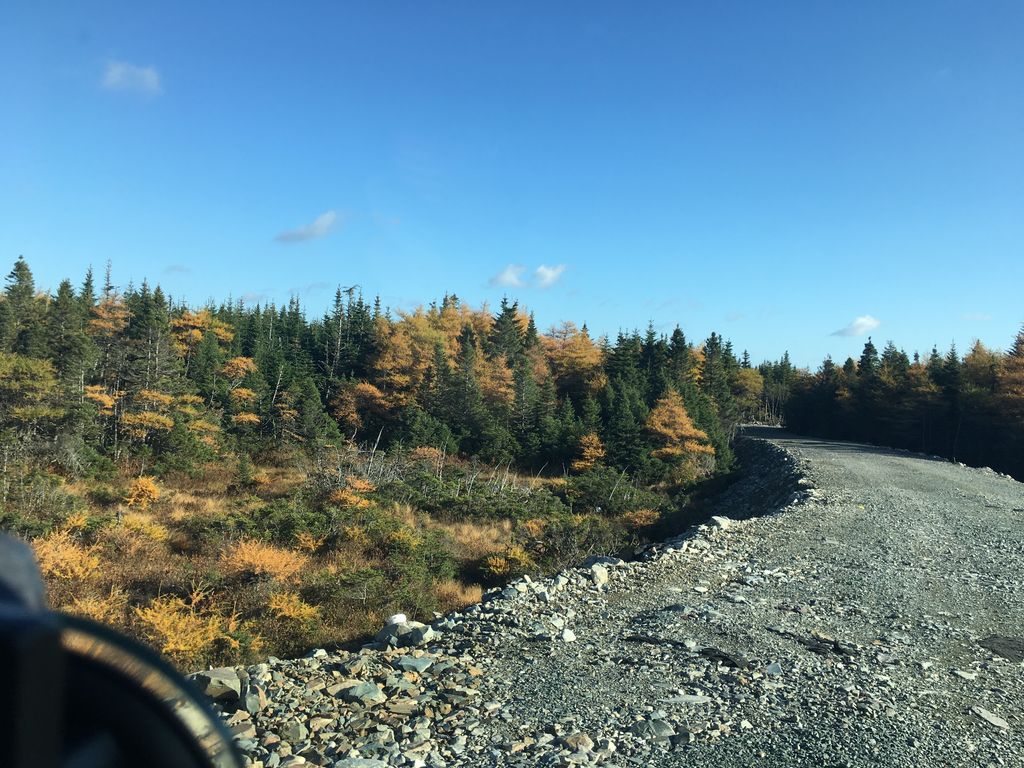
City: st_johns